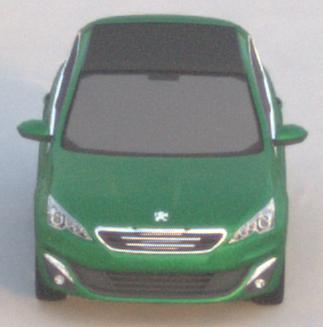
Make: Peugeot
Model: 308 VTi 82
Detailed model: 308 (II)
Model produced from: 2013/09
Model produced until: 2014/11
Doors: 5
Color: green
Road condition: dry road
Daytime: sunrise or sunset
Contrast: low contrast